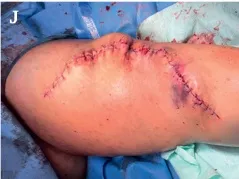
Case 4. (J) Simple interrupted suture of the skin (patient's tattoos have been slightly blurred in images to protect their privacy).
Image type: medical_photograph (other_medical_photograph)